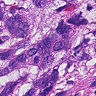
Metastatic tissue present: yes